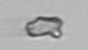
Label: detritus_transparent